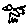
Label: bird